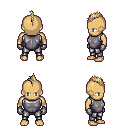
a pixel art fantasy rpg character, male body template, human, tanned skin, steel chest armor, metal pants, white blonde mohawk hairstyle, metal gloves, four views (front, back, left, right), 2x2 character sprite sheet, small pixel art, hard edges, no anti-aliasing